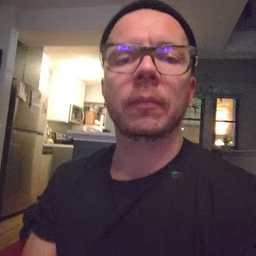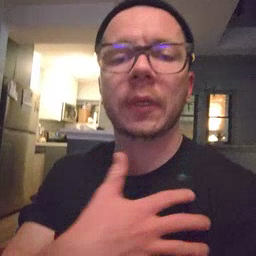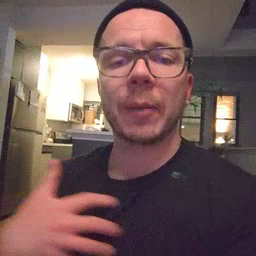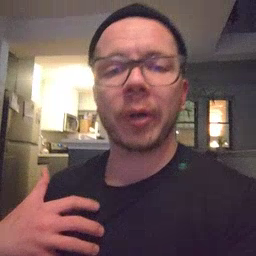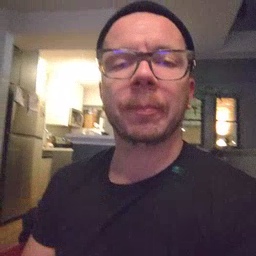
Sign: zebra